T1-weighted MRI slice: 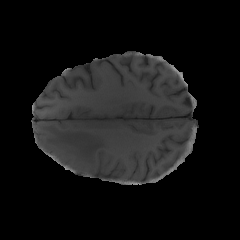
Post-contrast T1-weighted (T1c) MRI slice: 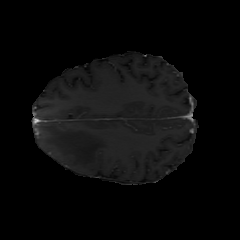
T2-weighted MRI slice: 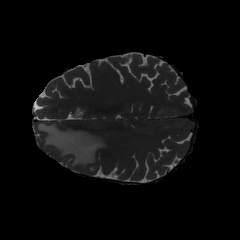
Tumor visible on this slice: yes